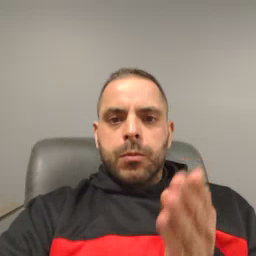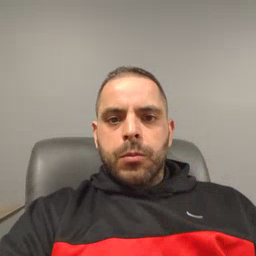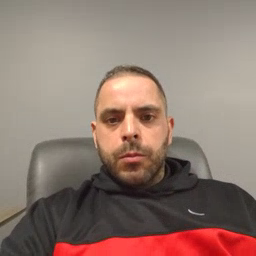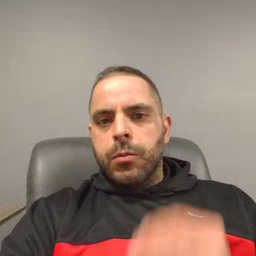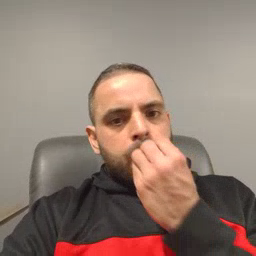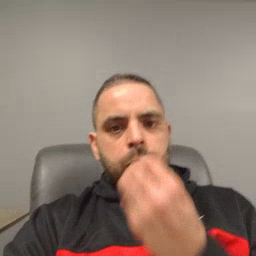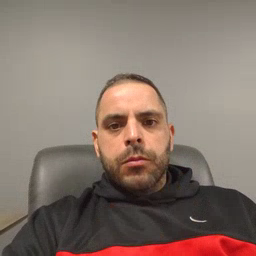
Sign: kiss